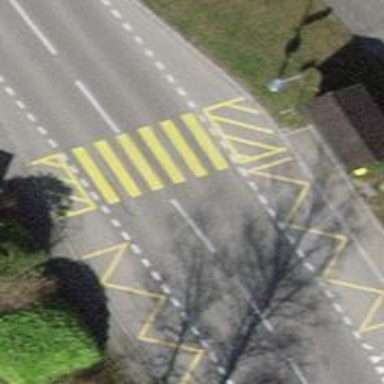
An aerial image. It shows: Bus stop with designated stop position for public transport.